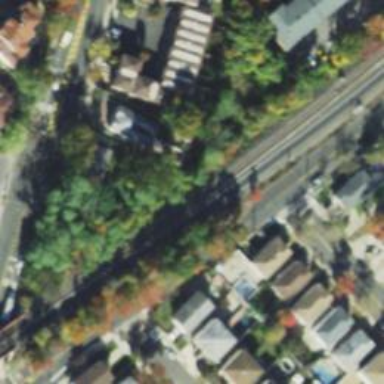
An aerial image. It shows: Residential road with asphalt surface and sidewalk on the left.